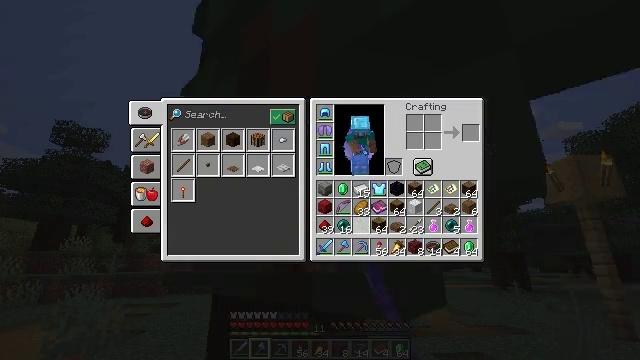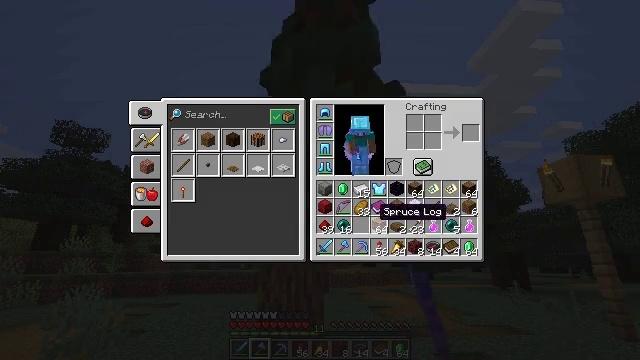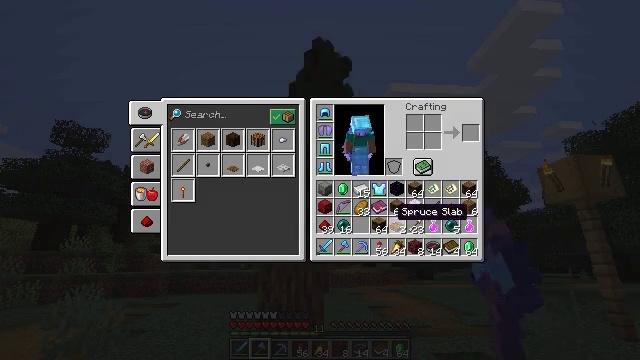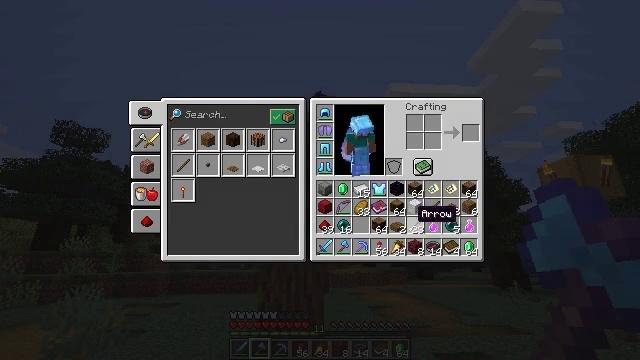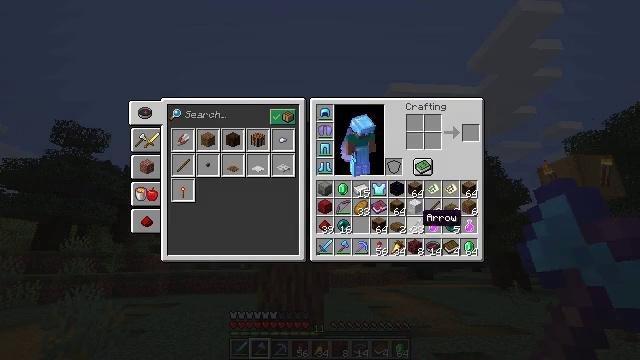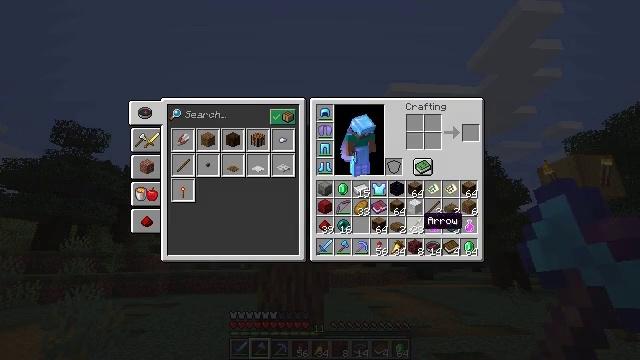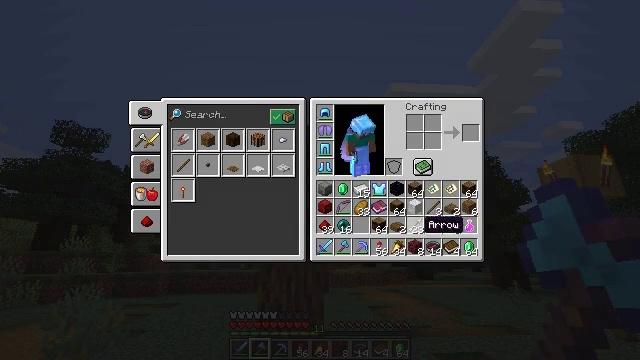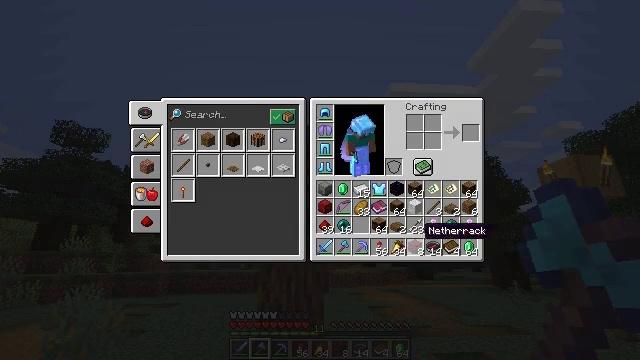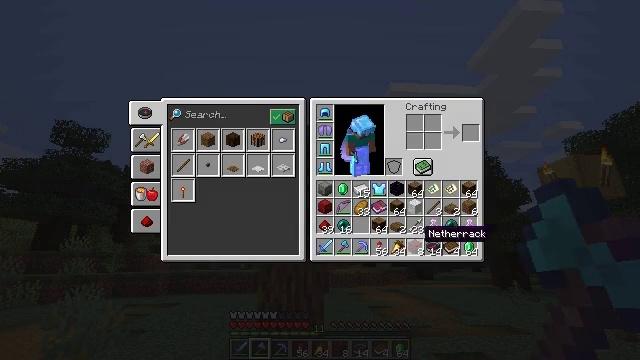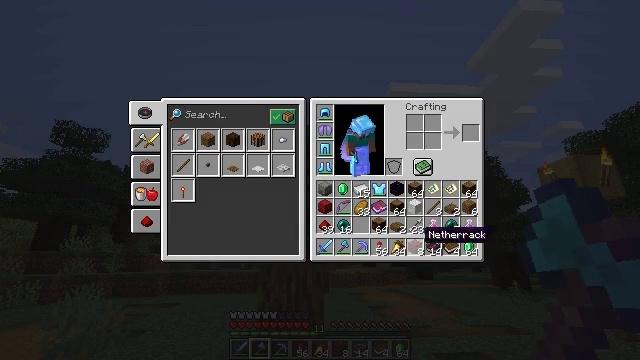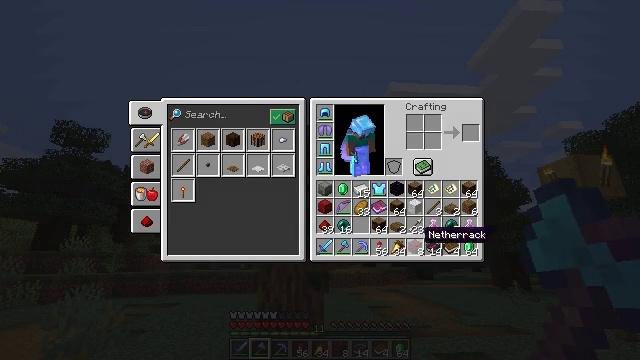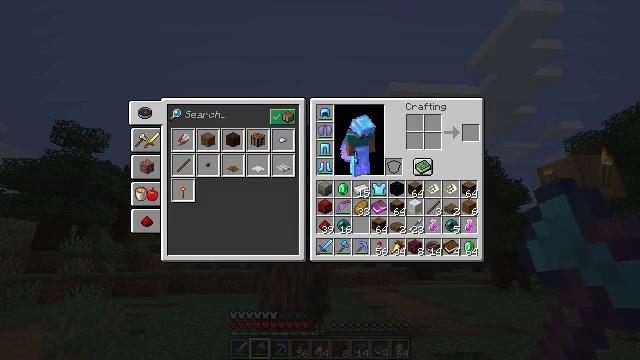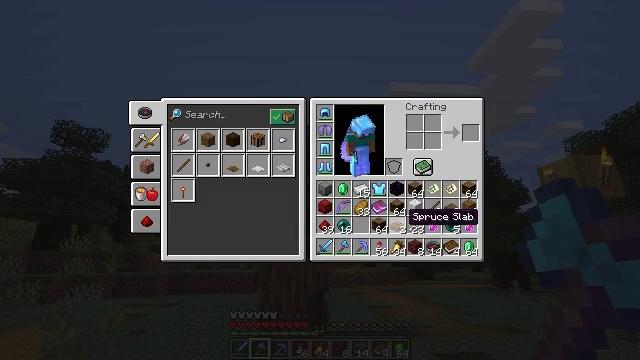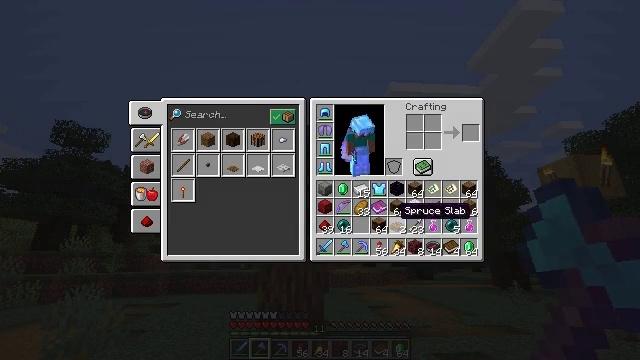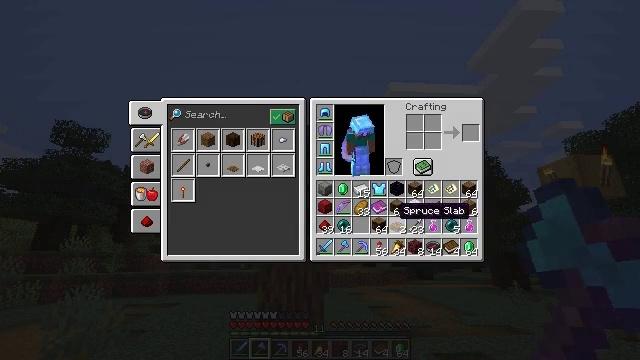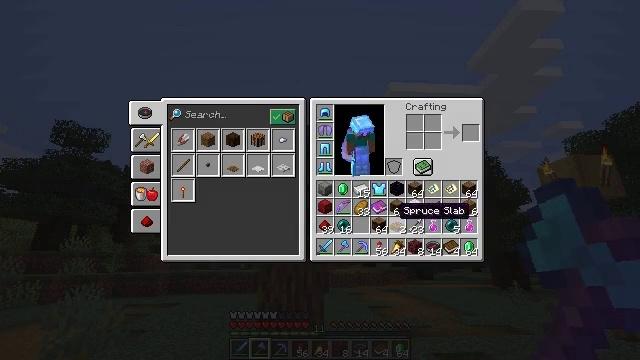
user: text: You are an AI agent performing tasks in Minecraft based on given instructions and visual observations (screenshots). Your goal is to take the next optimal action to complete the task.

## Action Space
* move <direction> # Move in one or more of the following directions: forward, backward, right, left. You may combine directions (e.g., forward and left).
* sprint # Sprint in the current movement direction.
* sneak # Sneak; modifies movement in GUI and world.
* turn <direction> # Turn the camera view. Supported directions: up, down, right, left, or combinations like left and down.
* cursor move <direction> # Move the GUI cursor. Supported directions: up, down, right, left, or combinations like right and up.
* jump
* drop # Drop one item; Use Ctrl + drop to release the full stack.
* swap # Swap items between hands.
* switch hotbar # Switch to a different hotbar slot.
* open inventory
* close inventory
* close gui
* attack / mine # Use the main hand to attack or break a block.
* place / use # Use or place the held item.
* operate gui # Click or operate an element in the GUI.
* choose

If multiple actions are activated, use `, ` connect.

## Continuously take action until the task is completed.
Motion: motion action
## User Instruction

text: Drop a spruce slab.
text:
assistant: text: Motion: sprint, cursor move right, open gui
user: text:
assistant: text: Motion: sprint, cursor move right
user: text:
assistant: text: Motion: sprint, cursor move right
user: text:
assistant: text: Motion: sprint
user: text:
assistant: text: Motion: sprint
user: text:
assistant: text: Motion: sprint
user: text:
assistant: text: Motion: sprint
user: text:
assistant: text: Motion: sprint
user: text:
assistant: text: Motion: sprint
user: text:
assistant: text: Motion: sprint
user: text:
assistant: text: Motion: sprint
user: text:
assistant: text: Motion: sprint, cursor move left and up
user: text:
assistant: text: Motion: sprint, cursor move left
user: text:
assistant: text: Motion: sprint
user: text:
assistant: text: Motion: sprint
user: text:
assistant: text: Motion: sprint
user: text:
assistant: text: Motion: sprint
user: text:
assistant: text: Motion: sprint
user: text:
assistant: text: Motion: sprint, drop
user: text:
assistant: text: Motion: sprint, drop
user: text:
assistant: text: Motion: sprint, drop
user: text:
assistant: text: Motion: sprint
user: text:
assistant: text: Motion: sprint, cursor move right
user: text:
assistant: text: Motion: sprint